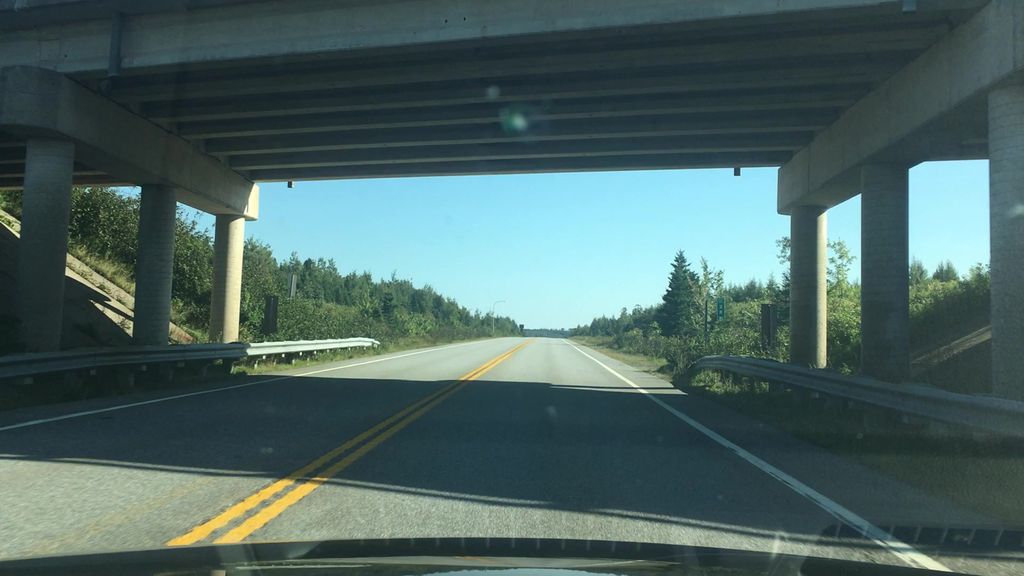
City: halifax